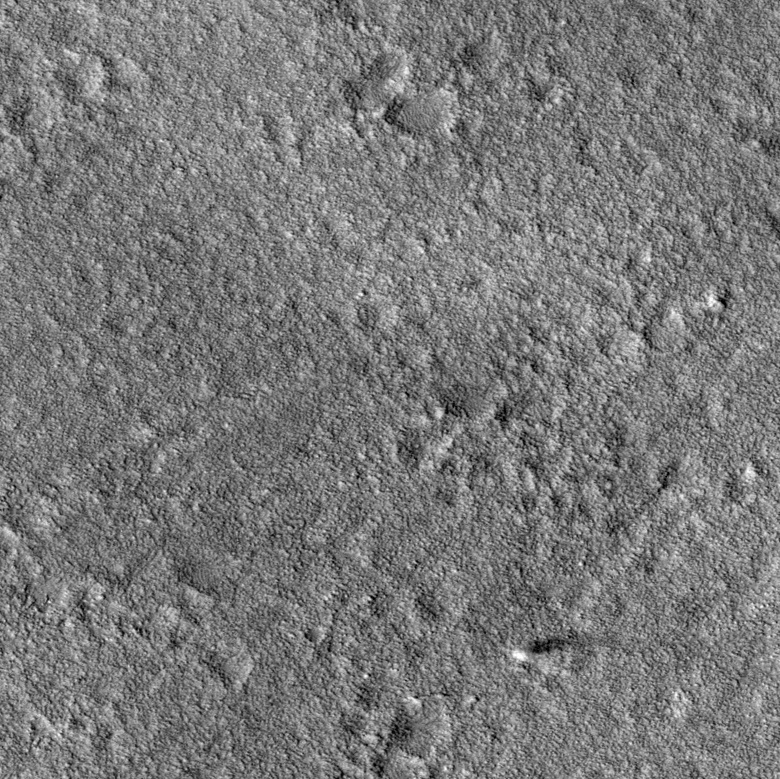
Label: dustdevil